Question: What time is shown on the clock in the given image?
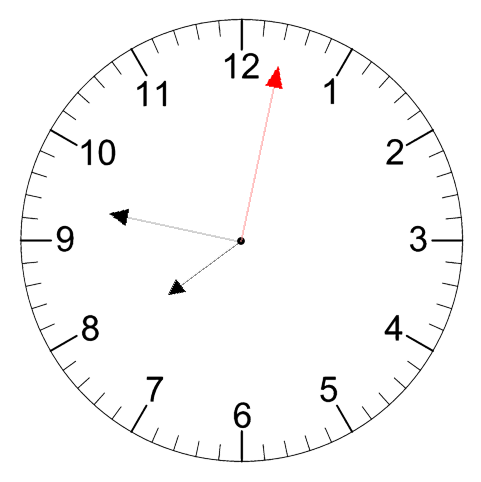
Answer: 07:47:02